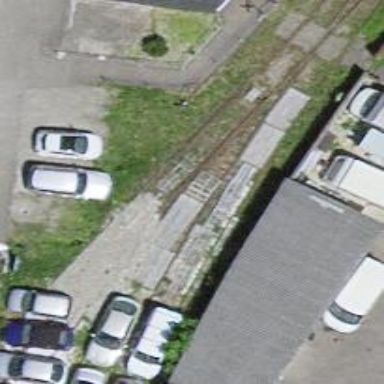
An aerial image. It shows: Disused railway spur with single track.